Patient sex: M
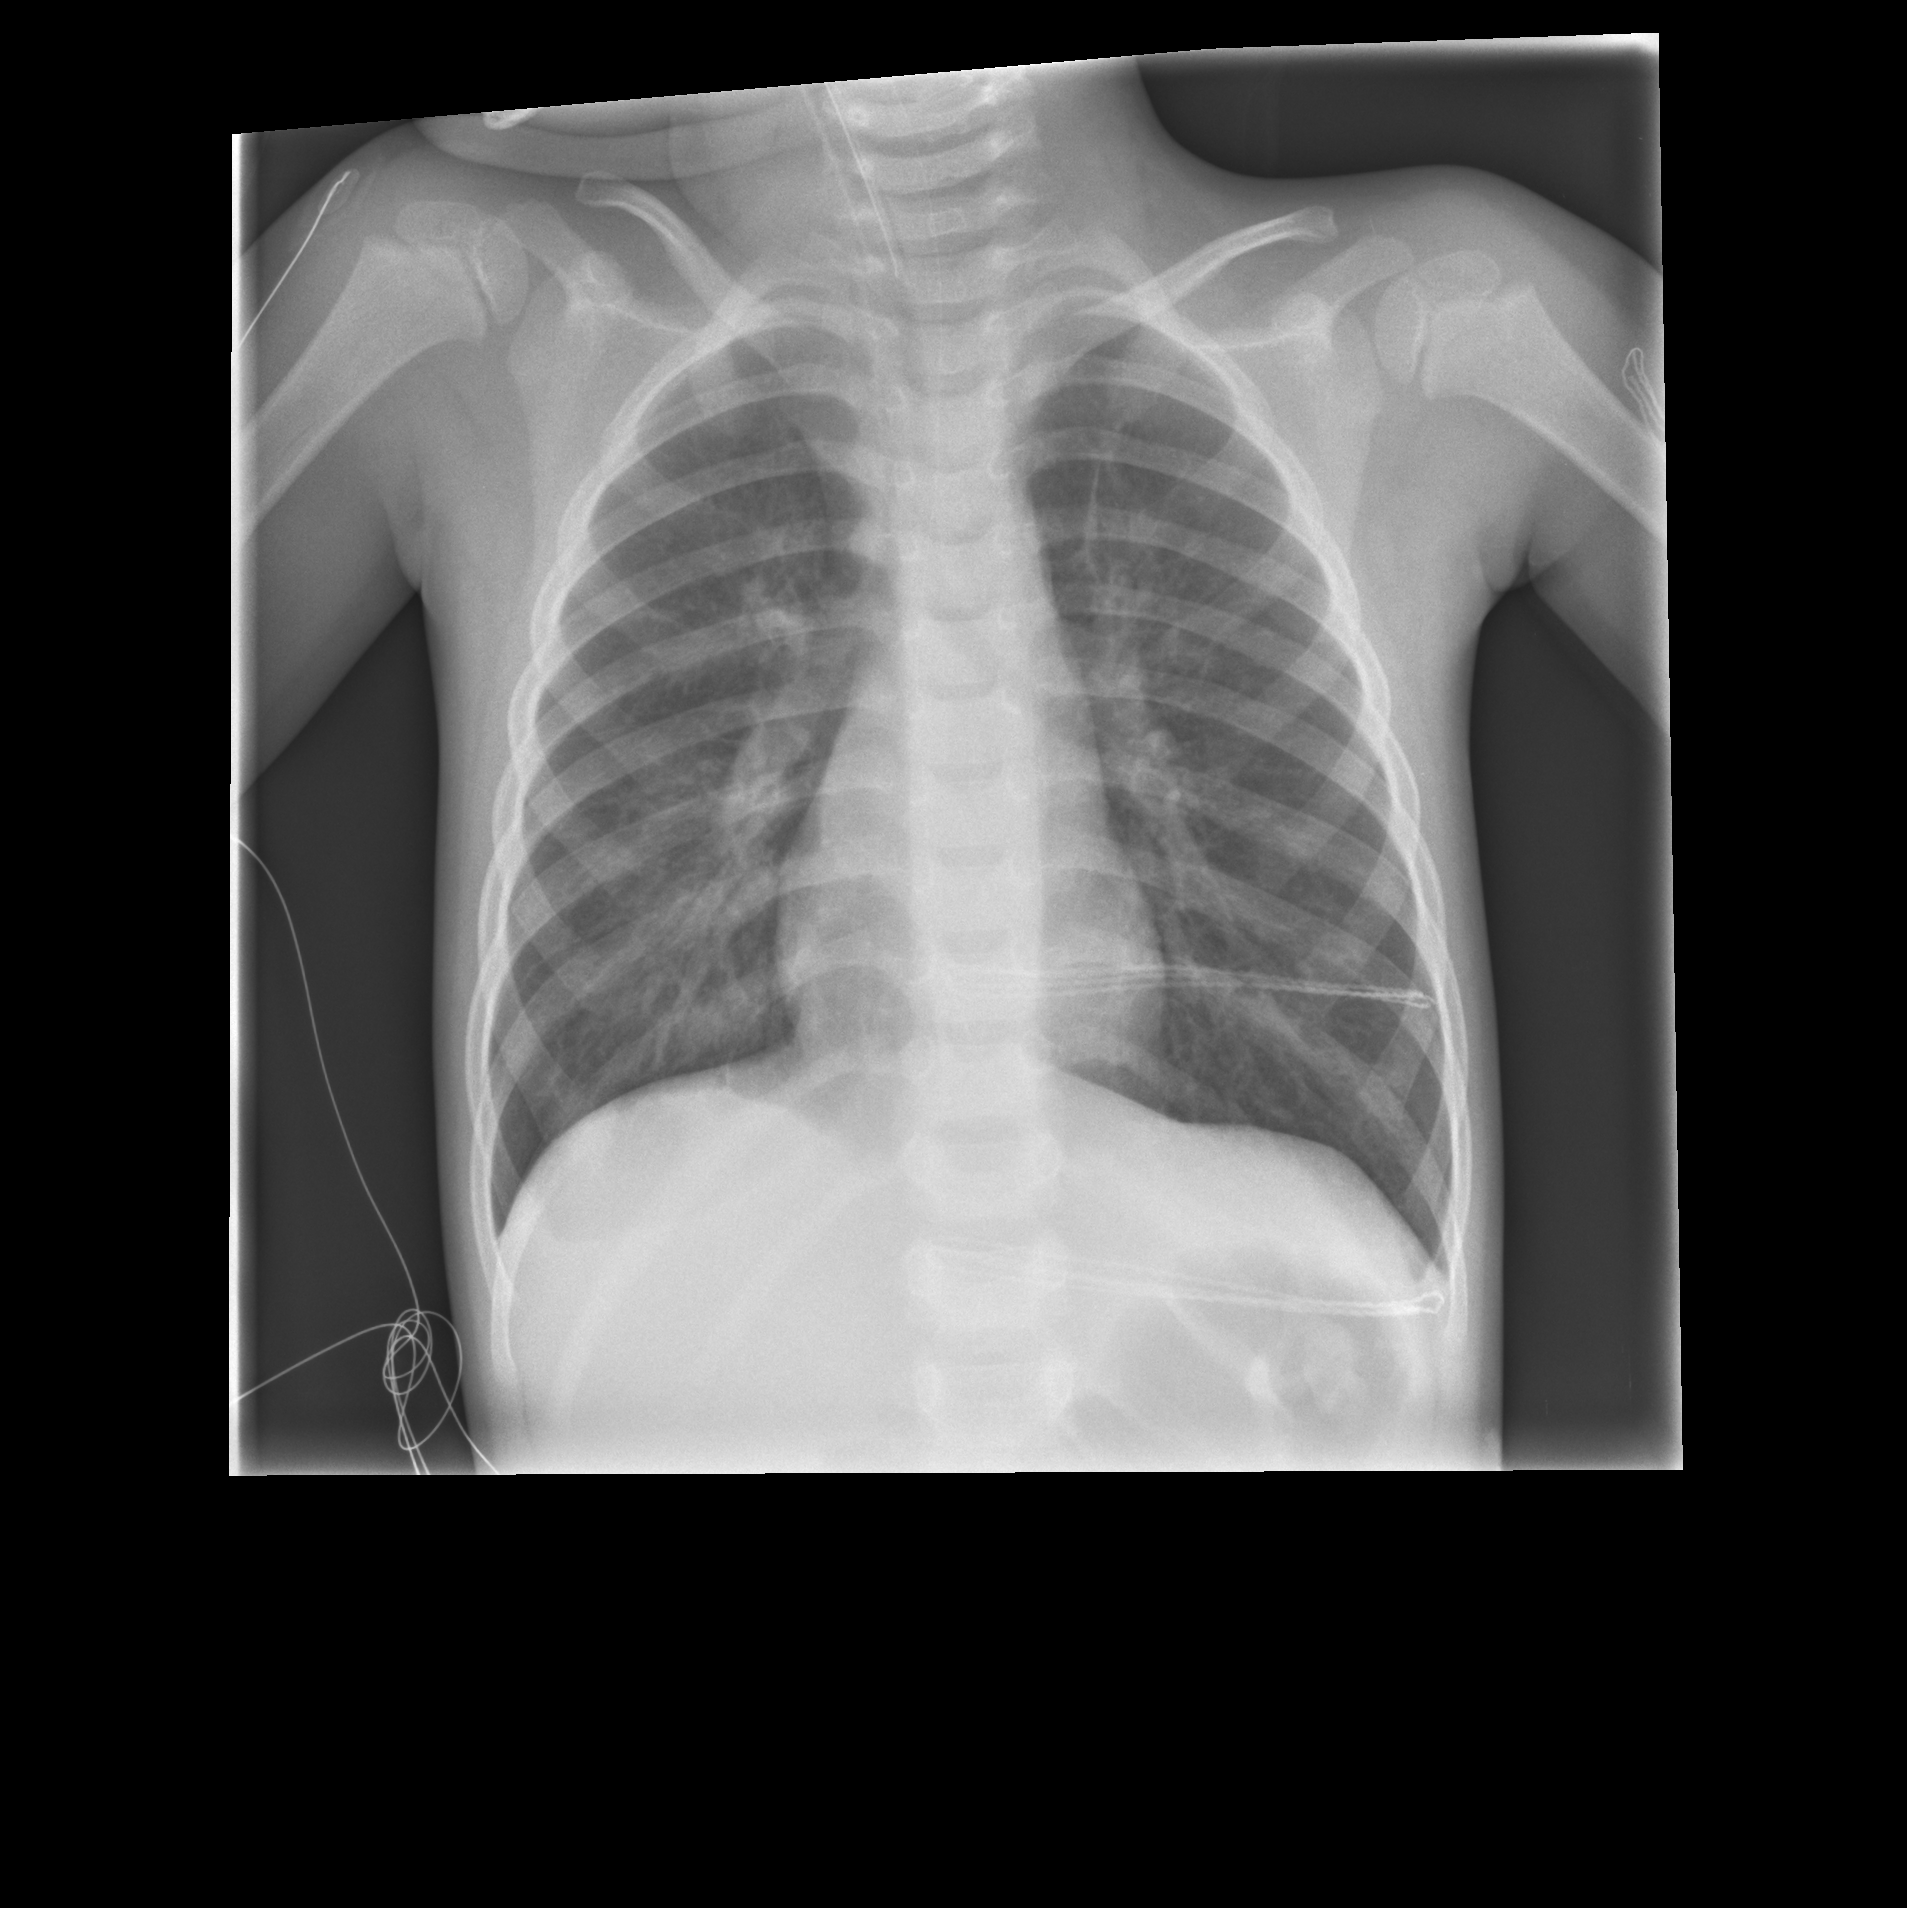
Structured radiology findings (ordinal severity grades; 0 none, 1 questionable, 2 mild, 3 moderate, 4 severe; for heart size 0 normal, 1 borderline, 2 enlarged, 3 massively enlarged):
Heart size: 0
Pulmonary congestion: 0
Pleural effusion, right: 0
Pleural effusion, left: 0
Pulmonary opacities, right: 1
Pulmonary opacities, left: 1
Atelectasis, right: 0
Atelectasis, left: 0